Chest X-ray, AP view. Patient: 53 years old, sex F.
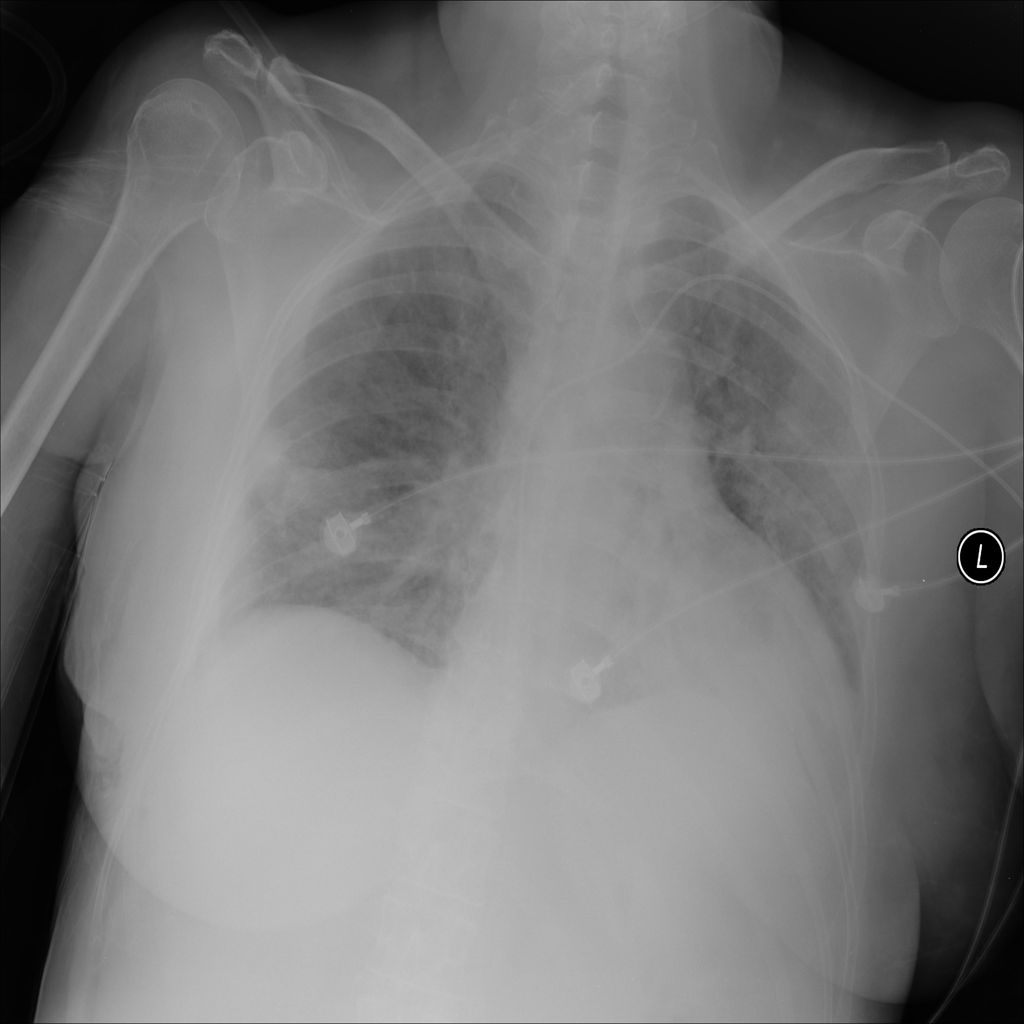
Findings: Infiltration